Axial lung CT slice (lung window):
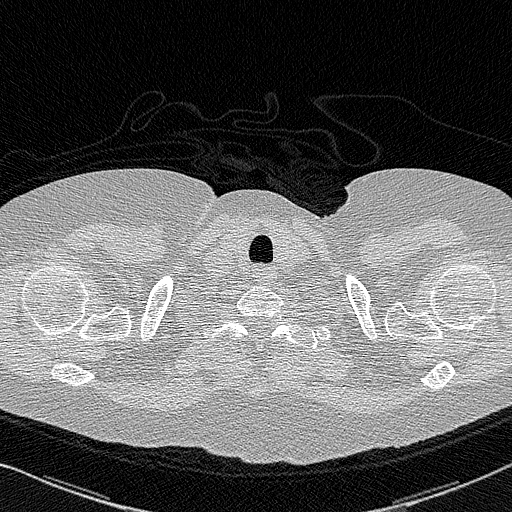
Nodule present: no